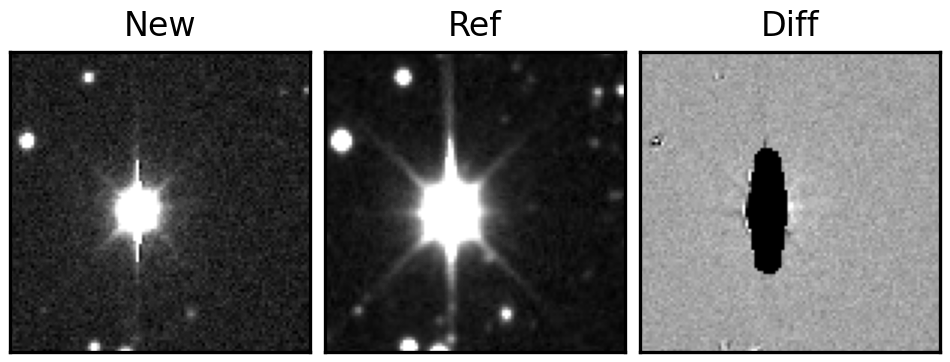
Label: bogus